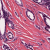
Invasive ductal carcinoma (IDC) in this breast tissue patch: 1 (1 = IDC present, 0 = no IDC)